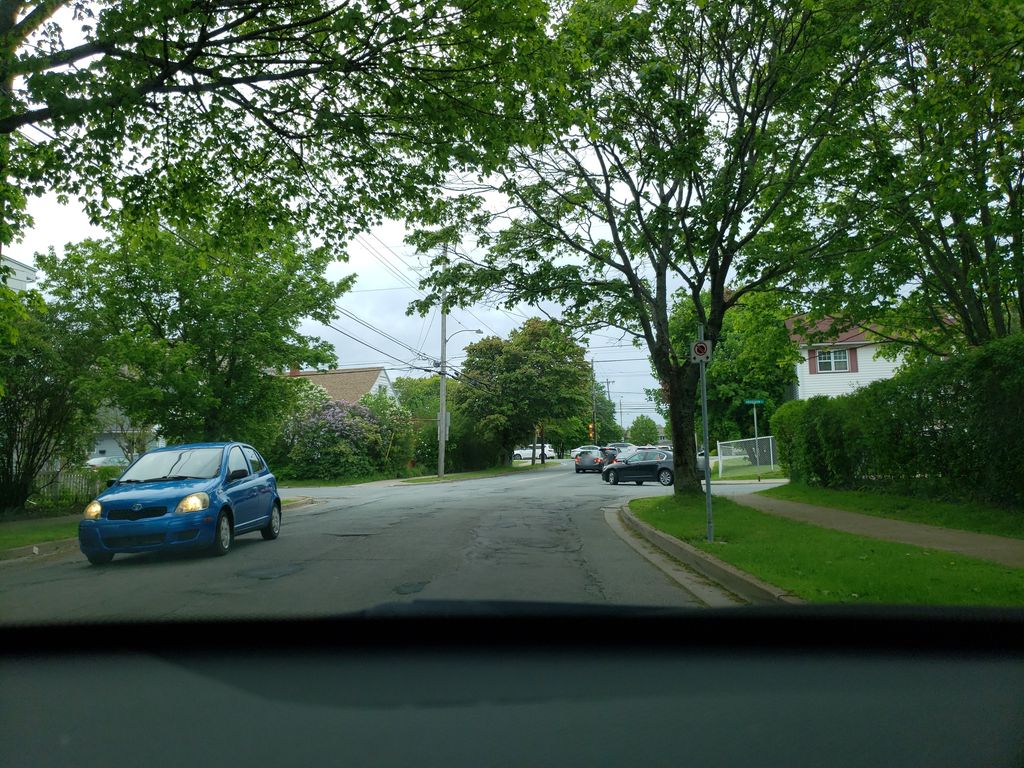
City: halifax